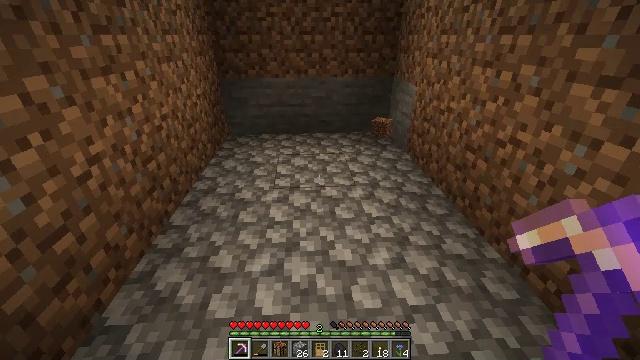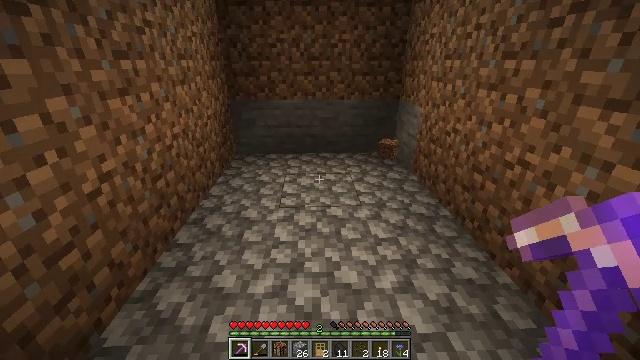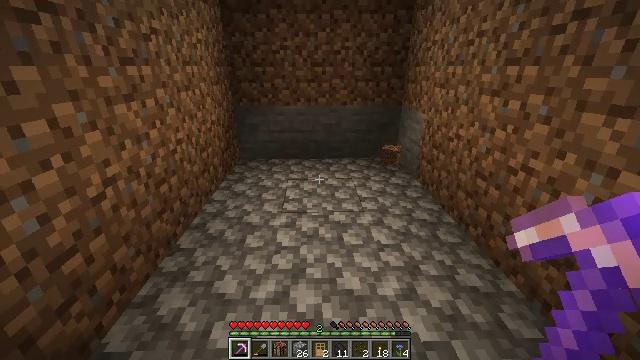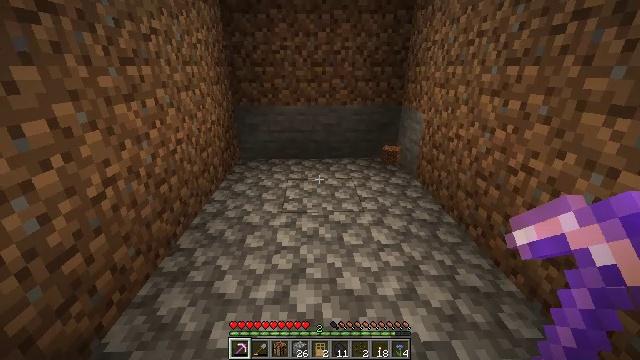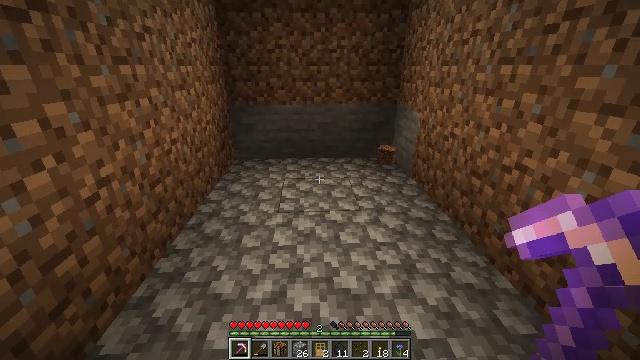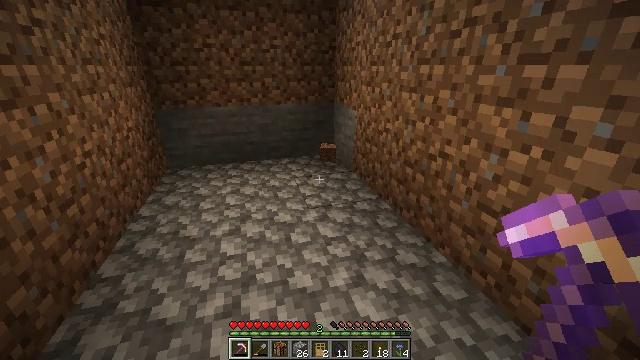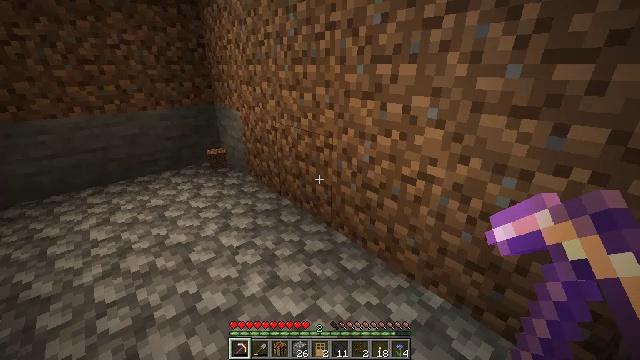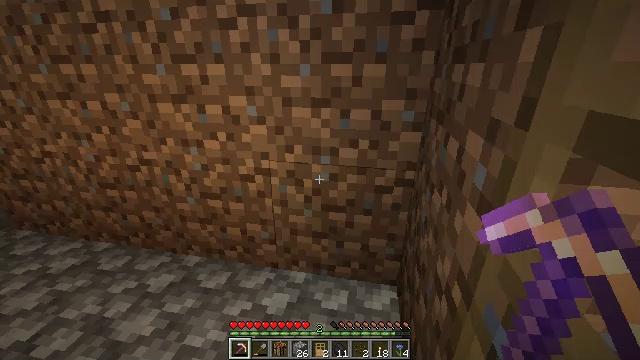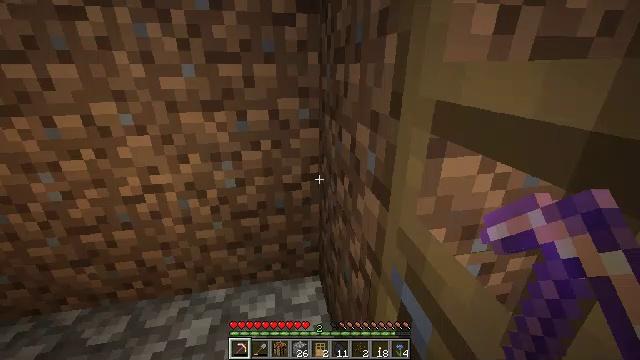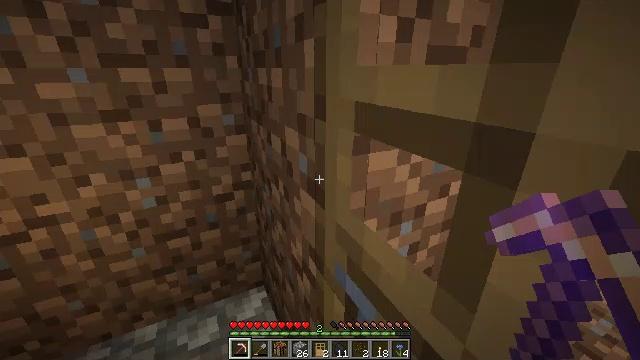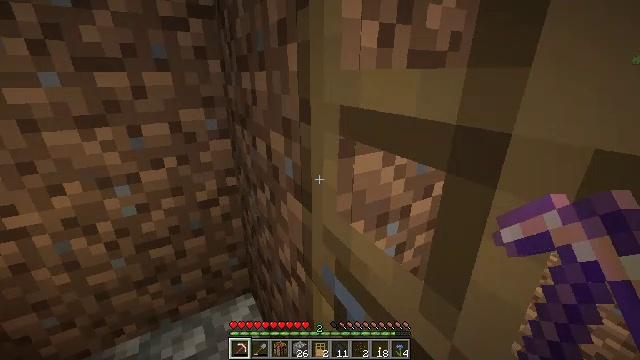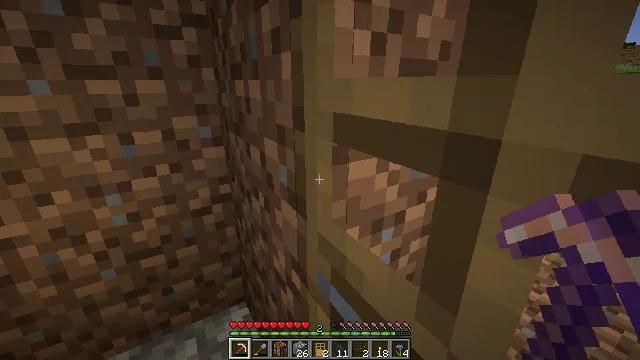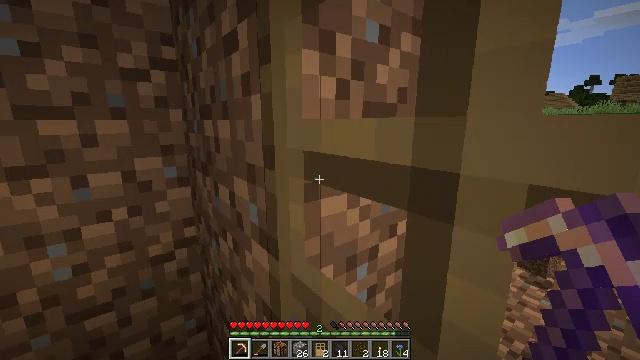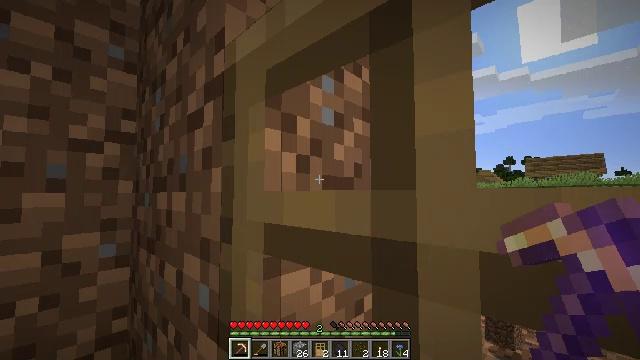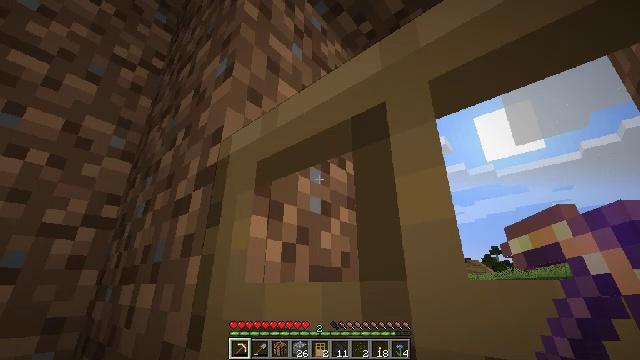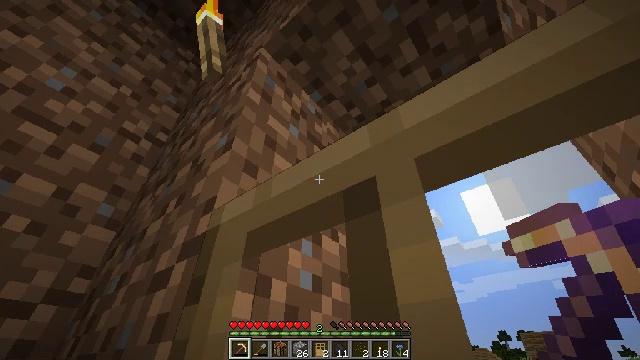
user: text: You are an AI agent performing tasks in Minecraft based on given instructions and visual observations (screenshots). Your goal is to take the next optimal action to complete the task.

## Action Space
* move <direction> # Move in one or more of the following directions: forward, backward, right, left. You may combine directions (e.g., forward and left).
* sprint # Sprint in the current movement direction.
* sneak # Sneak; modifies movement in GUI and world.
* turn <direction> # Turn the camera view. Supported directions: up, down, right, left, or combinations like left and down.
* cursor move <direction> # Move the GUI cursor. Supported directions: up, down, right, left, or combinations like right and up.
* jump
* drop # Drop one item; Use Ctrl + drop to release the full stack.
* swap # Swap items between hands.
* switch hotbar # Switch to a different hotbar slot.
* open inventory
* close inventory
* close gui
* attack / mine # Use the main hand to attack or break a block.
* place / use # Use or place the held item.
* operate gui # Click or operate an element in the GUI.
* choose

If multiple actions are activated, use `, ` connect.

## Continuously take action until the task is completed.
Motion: motion action
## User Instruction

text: Collect dirt by holding left button.
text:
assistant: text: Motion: turn left and up
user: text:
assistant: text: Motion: turn up
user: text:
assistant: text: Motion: no_op
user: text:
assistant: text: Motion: no_op
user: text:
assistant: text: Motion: turn right
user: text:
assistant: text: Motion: turn right
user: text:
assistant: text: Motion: turn right
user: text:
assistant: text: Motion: turn right
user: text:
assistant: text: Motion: turn right
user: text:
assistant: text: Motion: turn right
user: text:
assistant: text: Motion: turn right and up
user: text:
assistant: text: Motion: turn right and up
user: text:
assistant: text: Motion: turn right and up
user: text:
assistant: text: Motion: turn right and up
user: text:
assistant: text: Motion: turn right and up
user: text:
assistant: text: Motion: turn up
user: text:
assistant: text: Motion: turn up
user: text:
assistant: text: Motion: turn up
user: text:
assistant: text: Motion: turn right and up
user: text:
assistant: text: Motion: turn up
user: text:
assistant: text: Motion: turn up
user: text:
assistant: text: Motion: turn up
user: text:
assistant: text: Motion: move back, turn up
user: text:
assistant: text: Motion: move back, turn up
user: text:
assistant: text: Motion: move back, turn up
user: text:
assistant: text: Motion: move back, turn left and up
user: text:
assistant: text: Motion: turn left
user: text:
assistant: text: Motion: turn left and down
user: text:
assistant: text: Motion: turn left and down
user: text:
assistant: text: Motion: turn left and down